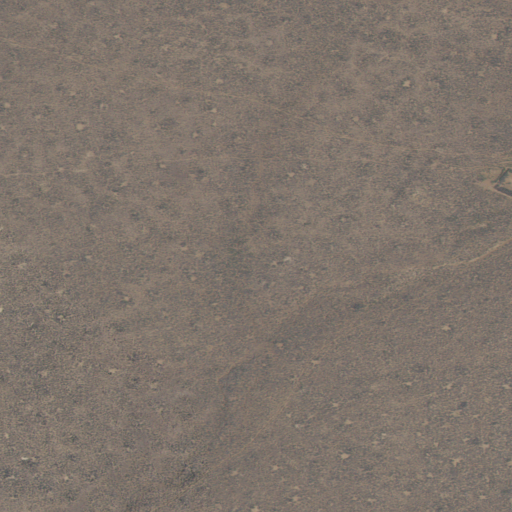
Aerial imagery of plain(s) in Idaho named Paddelford Flat containing only shrub